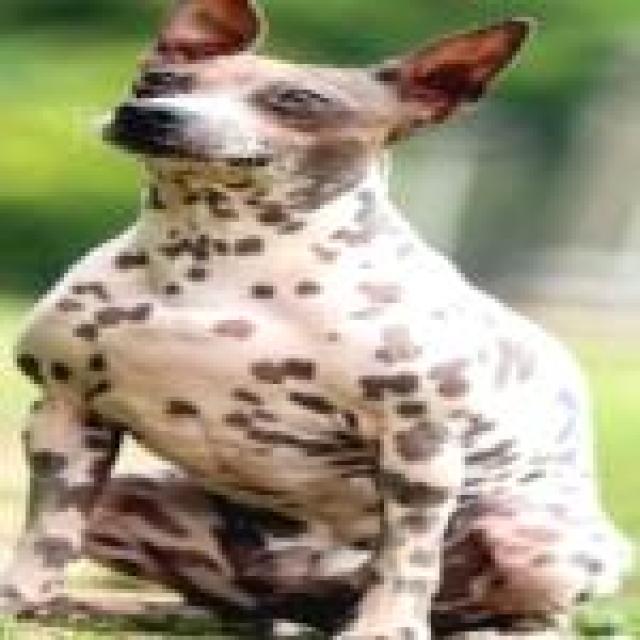
Healthy canine skin — no visible lesions, inflammation, or abnormalities. The skin and coat appear normal.